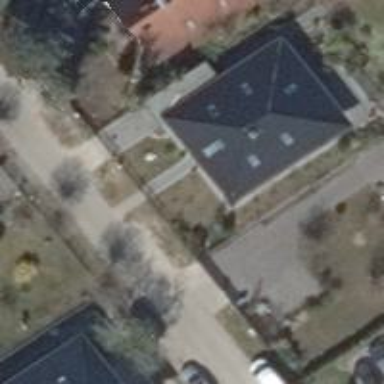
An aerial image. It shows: Detached building with hipped roof shape.